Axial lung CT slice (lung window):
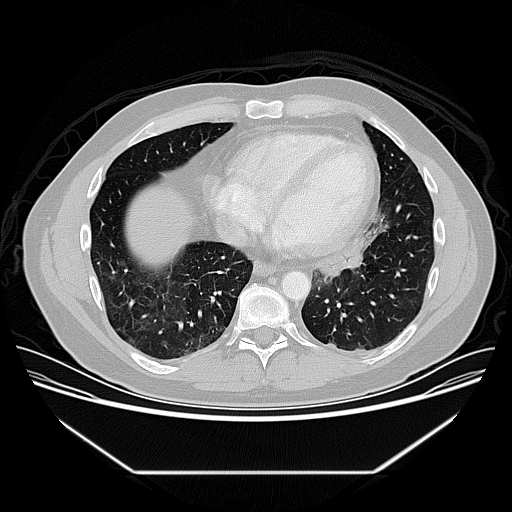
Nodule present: no